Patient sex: M
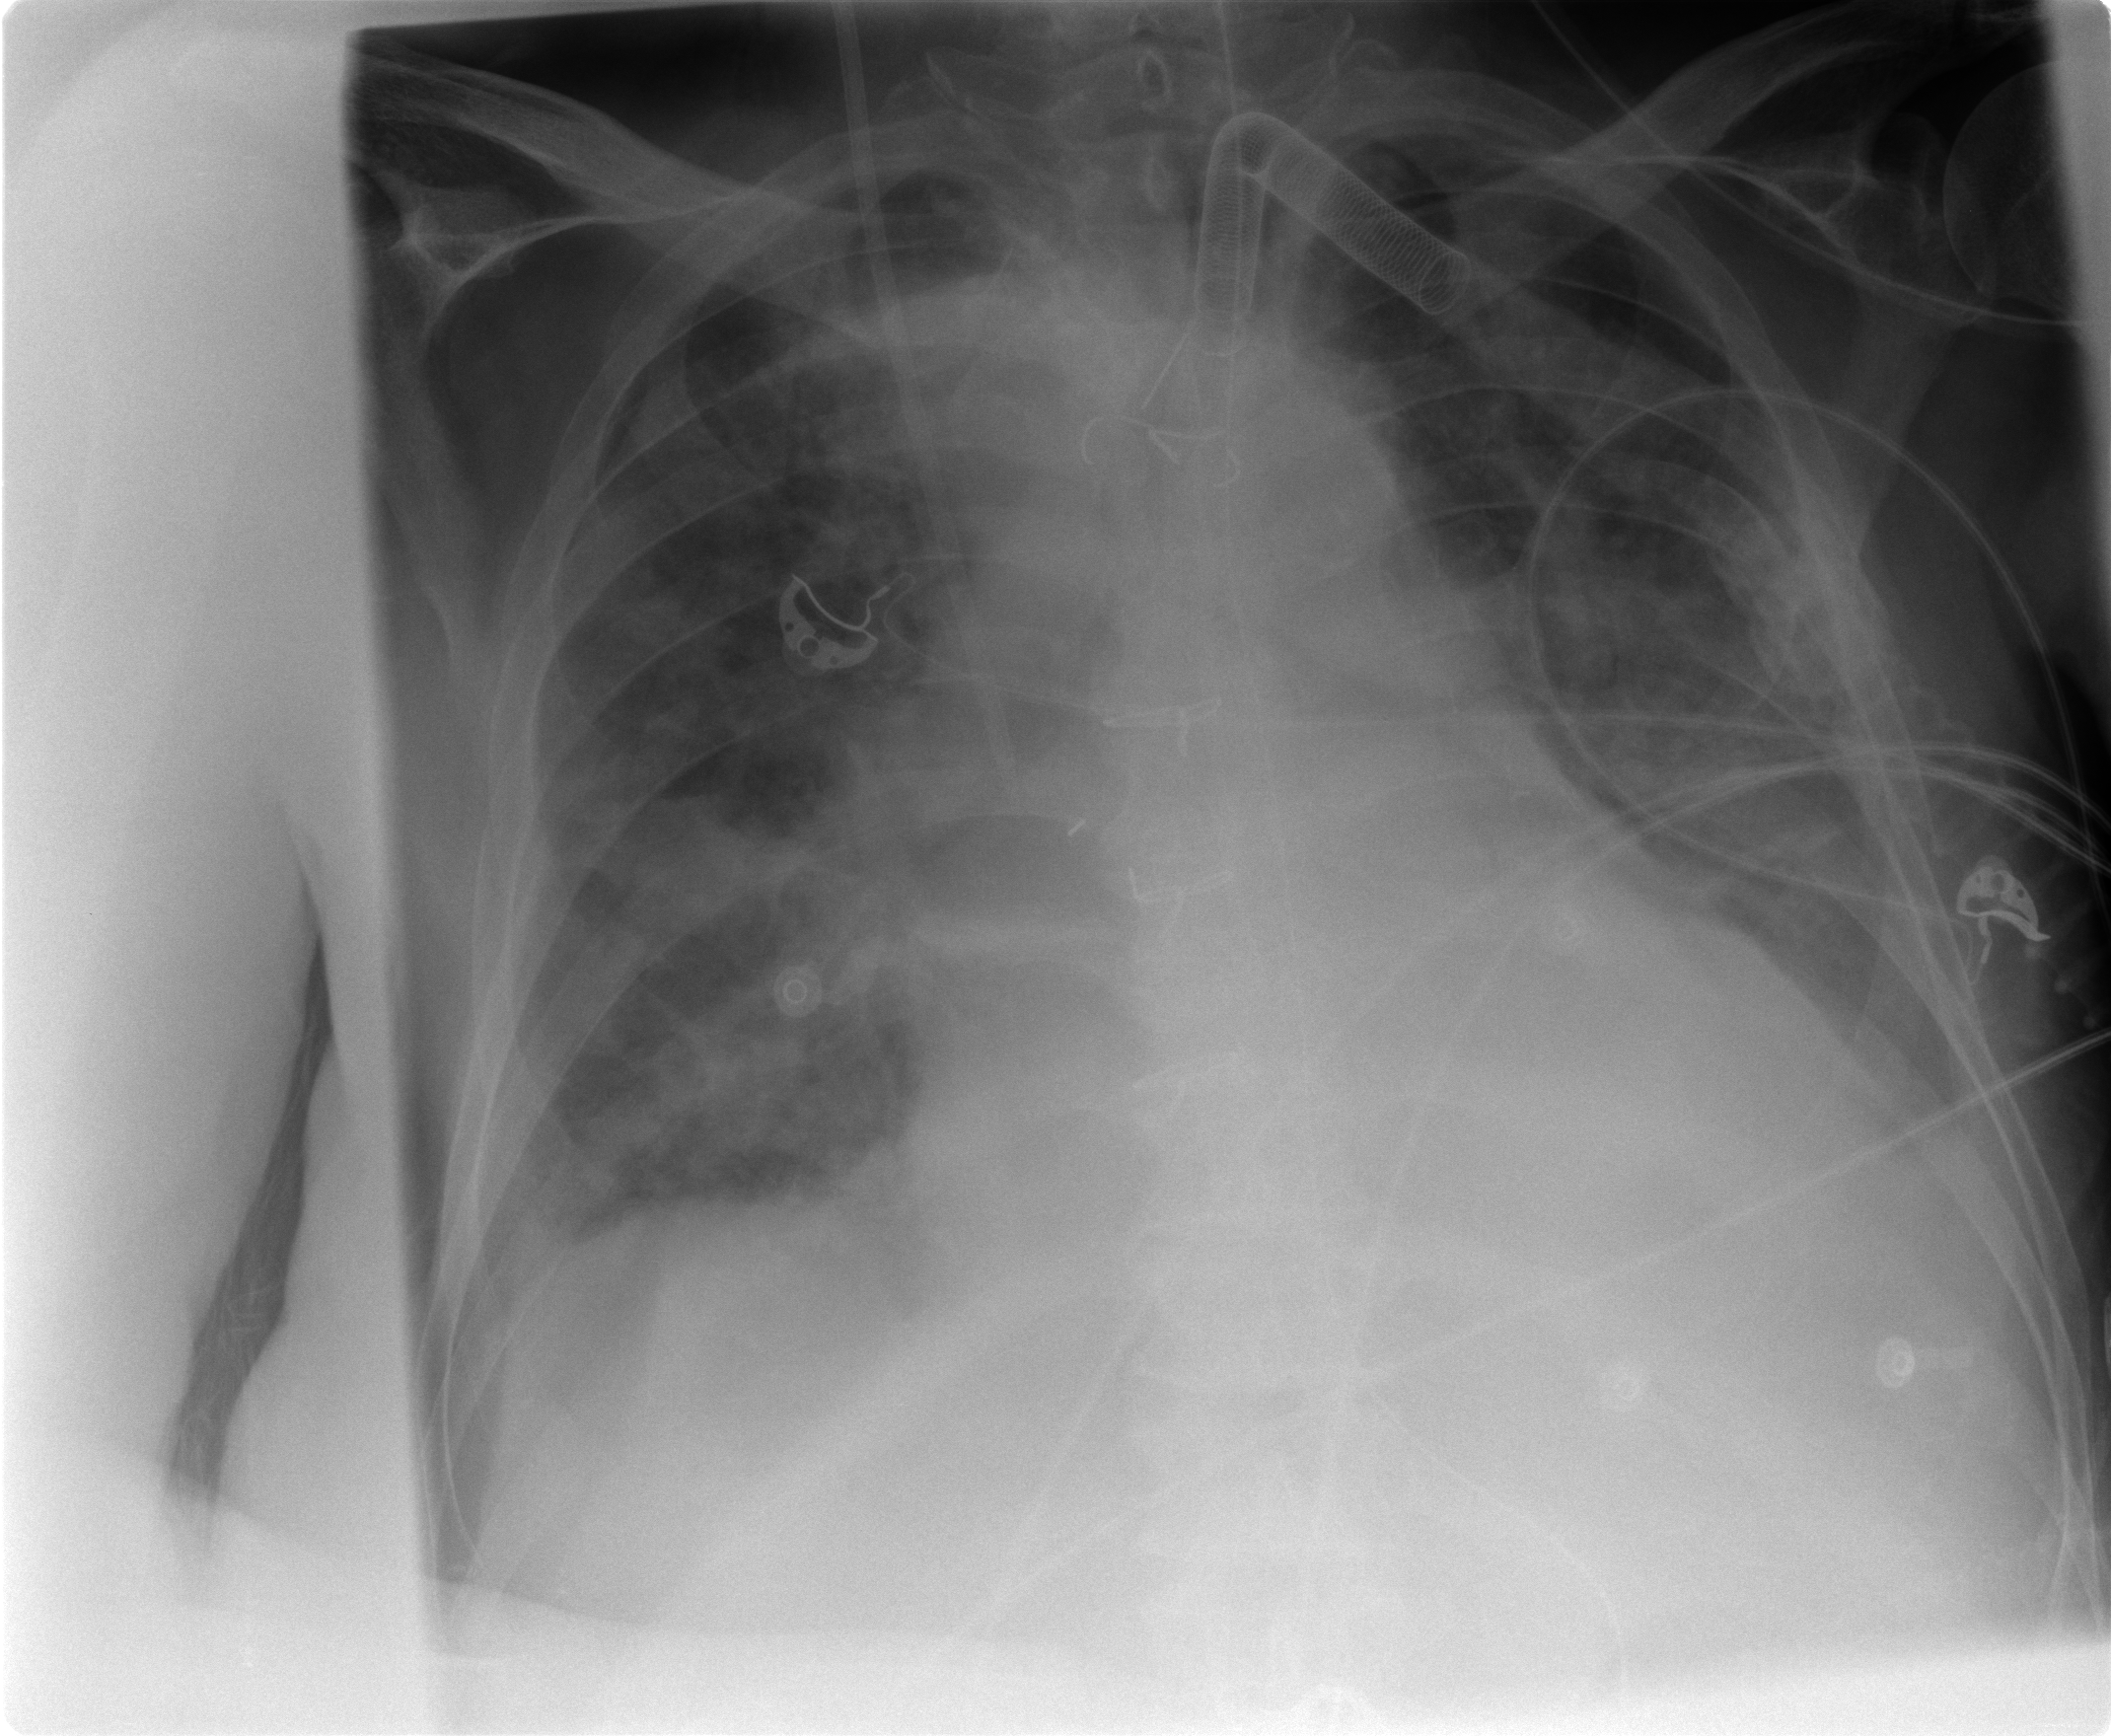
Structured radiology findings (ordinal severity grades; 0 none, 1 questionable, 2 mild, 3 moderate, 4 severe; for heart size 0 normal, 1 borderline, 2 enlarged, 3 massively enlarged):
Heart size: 2
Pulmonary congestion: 3
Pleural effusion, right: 1
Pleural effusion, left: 2
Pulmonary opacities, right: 2
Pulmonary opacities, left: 2
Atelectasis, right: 2
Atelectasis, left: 2